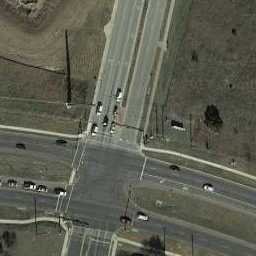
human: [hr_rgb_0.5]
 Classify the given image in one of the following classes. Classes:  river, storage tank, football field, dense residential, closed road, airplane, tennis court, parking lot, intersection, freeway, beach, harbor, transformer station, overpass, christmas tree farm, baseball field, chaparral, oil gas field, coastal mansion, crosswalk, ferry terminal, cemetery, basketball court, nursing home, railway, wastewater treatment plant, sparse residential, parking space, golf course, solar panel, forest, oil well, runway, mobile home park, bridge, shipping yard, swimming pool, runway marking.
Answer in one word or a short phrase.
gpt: intersection